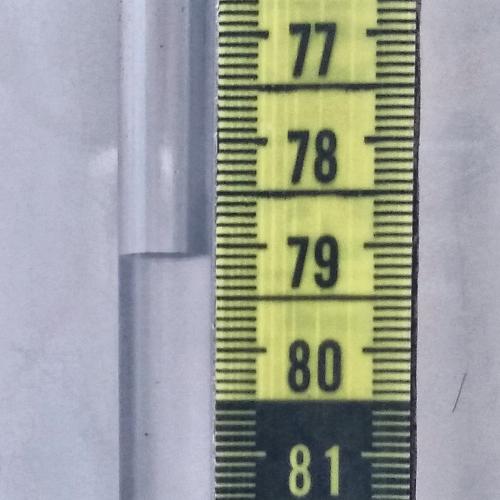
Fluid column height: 79.1 cm